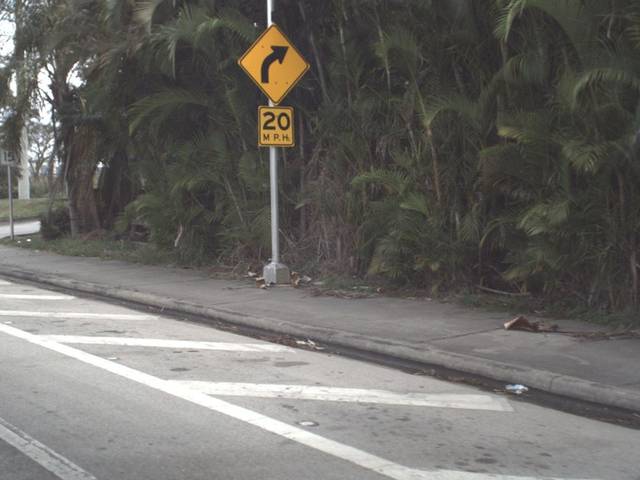
Region: United States
Coordinates: 26.862, -80.631